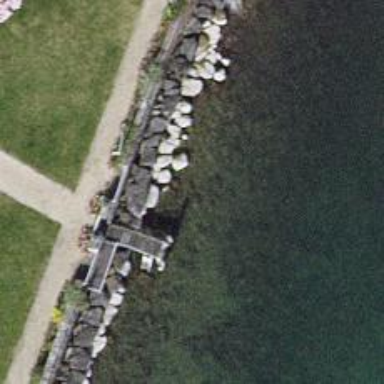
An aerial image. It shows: Man-made pier.